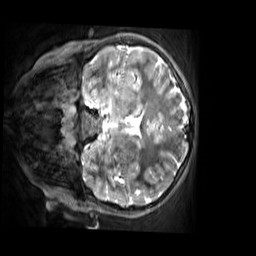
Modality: T2w
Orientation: coronal
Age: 12
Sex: female
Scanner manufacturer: siemens
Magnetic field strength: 3 T
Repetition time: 3.2 s
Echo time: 0.408 s